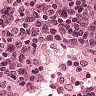
Metastatic tissue present: no